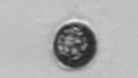
Label: Dinophyceae